Brain MRI, t1w sequence, axial 2D slice.
Patient: age 29, sex M, weight 95 kg, height 1.95 m
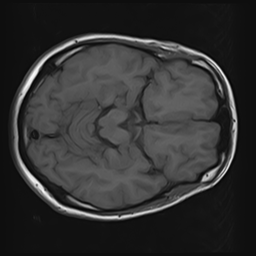